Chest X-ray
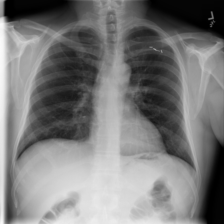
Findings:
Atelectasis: negative
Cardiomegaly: negative
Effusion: negative
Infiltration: negative
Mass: negative
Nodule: negative
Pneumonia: negative
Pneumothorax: negative
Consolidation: negative
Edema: negative
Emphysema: negative
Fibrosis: negative
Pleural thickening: negative
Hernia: negative